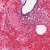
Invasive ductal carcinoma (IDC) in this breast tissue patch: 0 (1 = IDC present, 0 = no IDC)